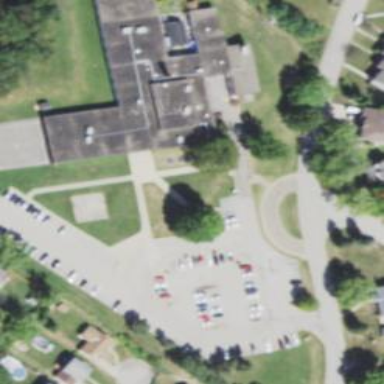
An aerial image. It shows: Historic school.